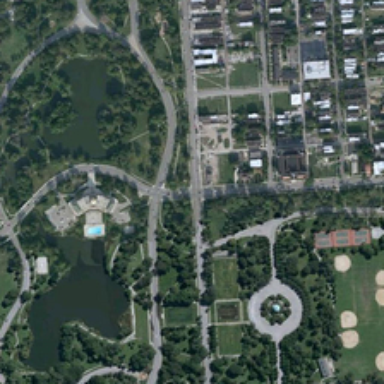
Some buildings and many green trees around two ponds are in a park .